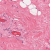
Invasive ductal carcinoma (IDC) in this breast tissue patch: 0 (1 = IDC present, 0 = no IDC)